Question: The result of the code below should look something like this picture when pasted into MS Excel. Notice that the last column has a line break between "Qn1" and "Quebec":

'''
dfExample <- head( CO2 ) ## CO2 is in base datasets
dfExample$Vektor.With.Linebreak <- paste( df$Plant, df$Type, sep = "( linebreak here )" )
write.table( x = dfExample, file = "clipboard", sep = " ", row.names = FALSE)
'''
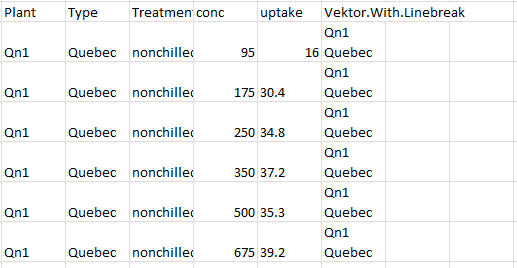
Answer: The newline character sequence for Windows is '
', so use:
'''
dfExample$Vektor.With.Linebreak <- paste(dfExample$Plant, dfExample$Type, sep = "
")
'''